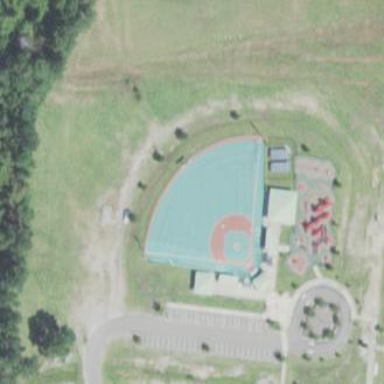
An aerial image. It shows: Baseball pitch for leisure and sports activities.